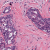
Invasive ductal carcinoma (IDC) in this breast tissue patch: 0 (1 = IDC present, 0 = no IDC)